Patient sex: M
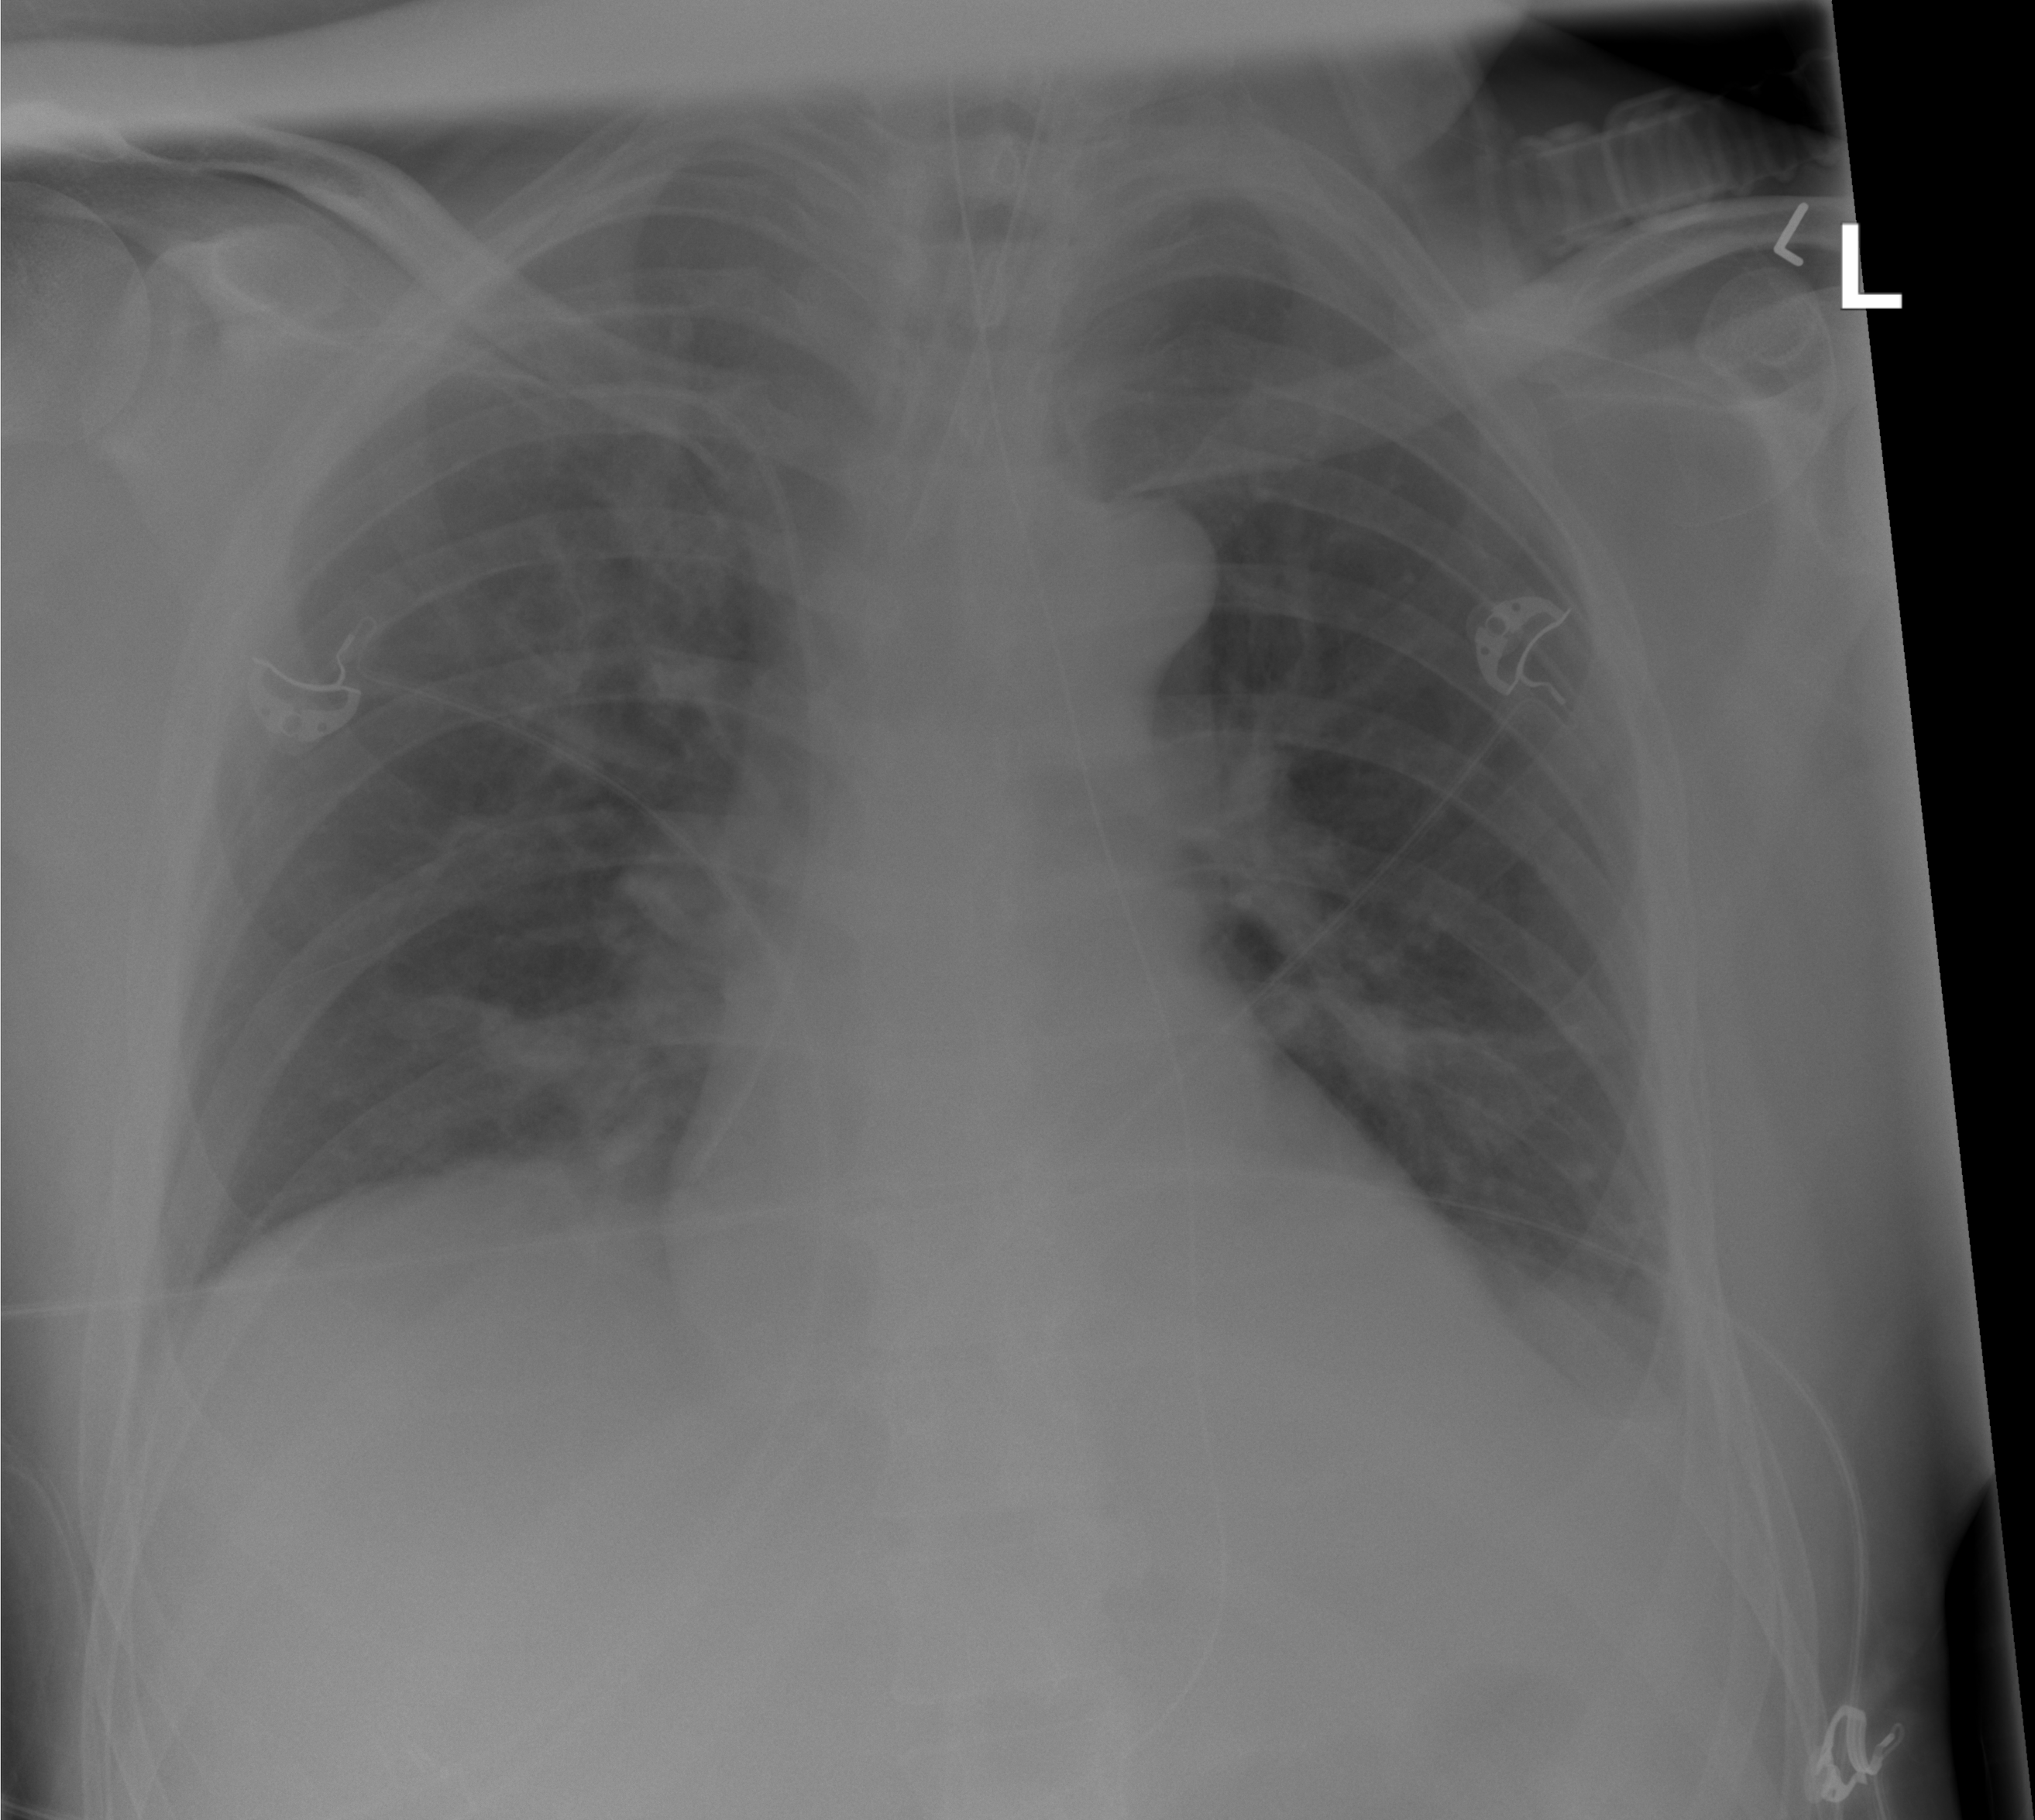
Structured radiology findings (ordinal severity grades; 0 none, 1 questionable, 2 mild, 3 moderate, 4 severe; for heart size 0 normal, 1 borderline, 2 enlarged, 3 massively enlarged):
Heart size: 0
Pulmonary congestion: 2
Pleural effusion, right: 0
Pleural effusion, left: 0
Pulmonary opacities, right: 2
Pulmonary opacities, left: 2
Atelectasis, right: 2
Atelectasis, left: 0